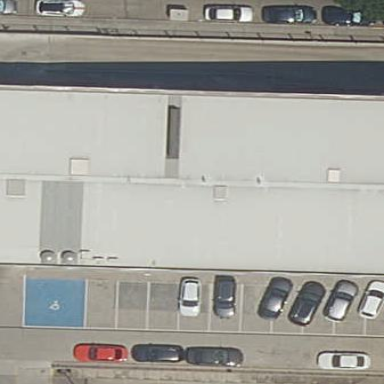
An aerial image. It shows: Industrial building housing car shop.